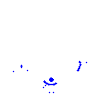
Particle: proton